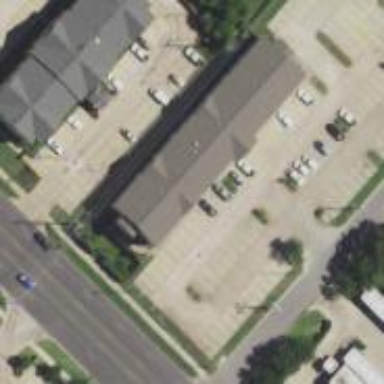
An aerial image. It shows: Motel building.